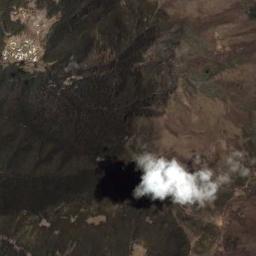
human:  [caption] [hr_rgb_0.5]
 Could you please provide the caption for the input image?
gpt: There is a layer of floating clouds on the sea .

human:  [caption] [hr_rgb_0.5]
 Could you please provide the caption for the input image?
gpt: The white cloud is above the mountain .

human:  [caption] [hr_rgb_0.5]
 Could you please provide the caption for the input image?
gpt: The cumulus clouds are located above the land covered by some vegetation and a village is on the land .

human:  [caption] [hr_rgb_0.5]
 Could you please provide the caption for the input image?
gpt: White clouds are in the air and clouds are cast on the green and yellow intersecting ground .

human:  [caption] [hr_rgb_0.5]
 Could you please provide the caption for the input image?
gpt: One piece of white cloud over a mountain .